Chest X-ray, AP view. Patient: 69 years old, sex F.
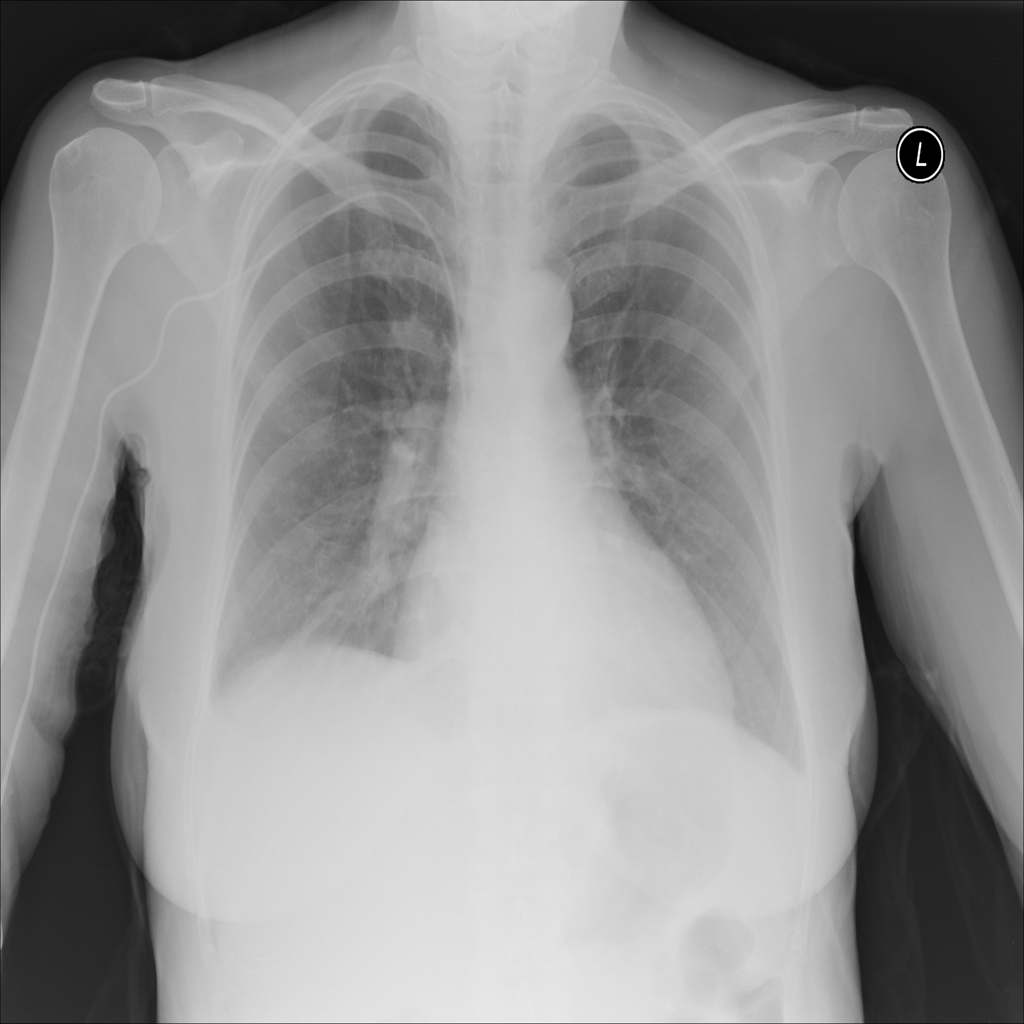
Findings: Effusion